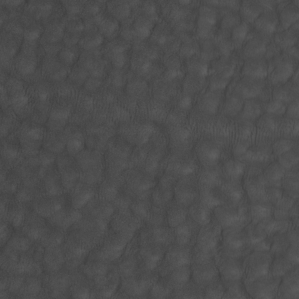
Label: non_frost